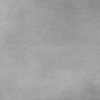
Label: dusty